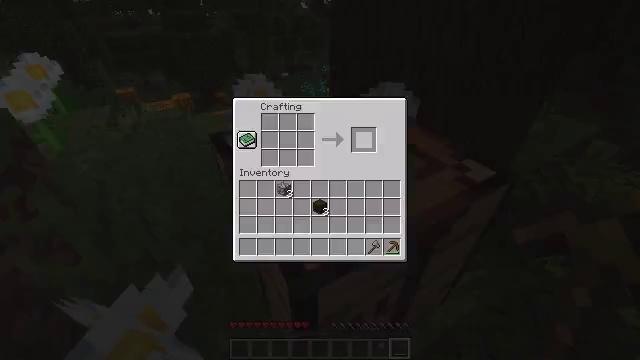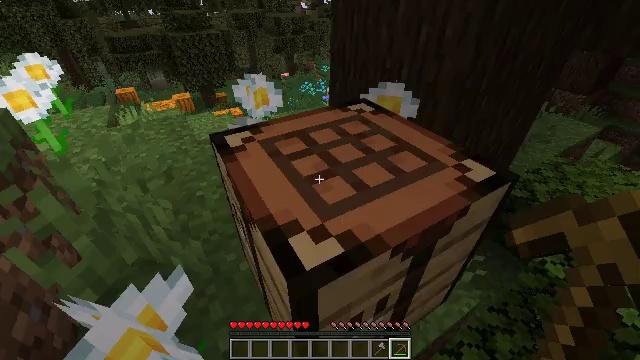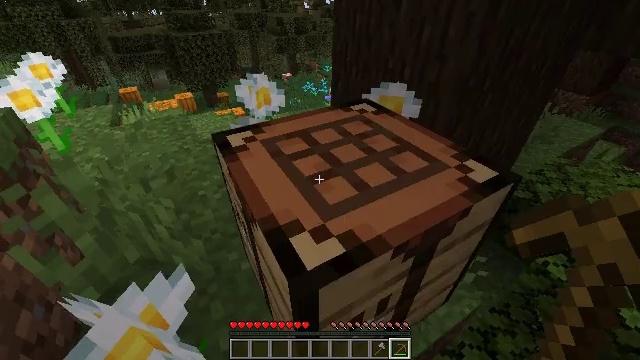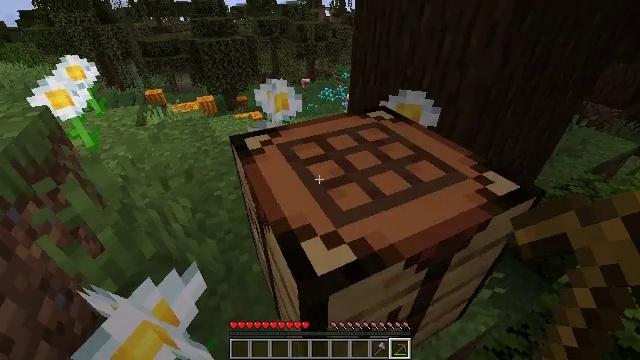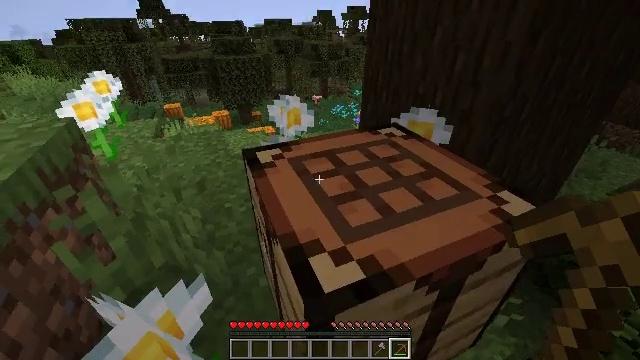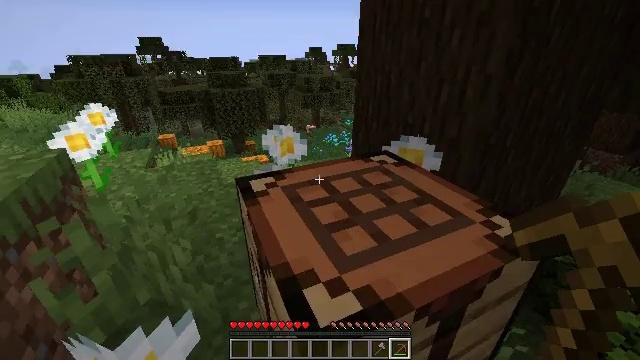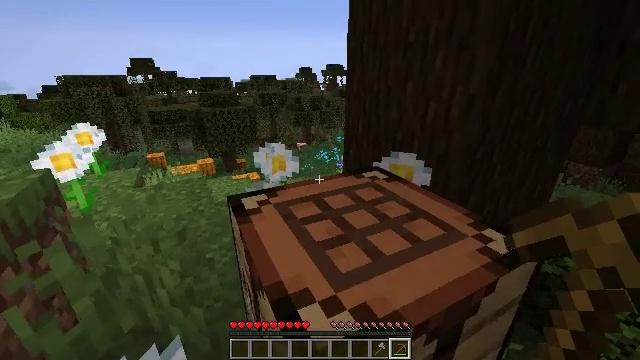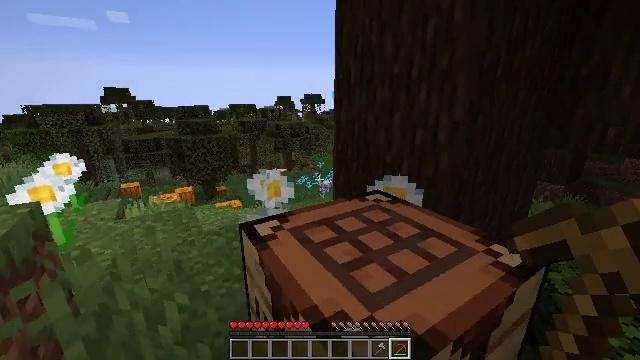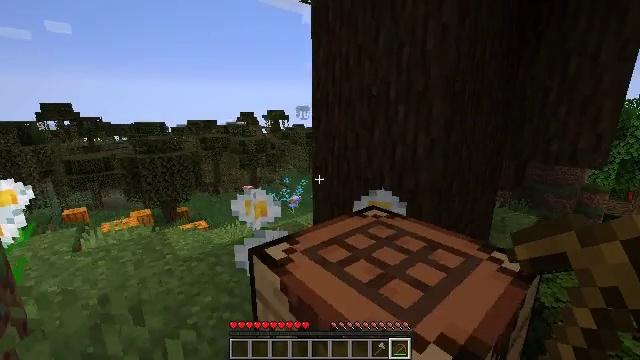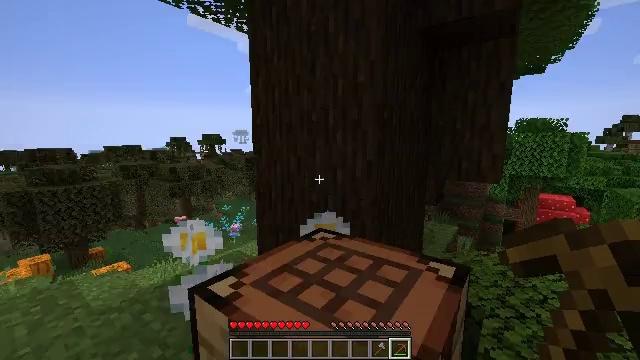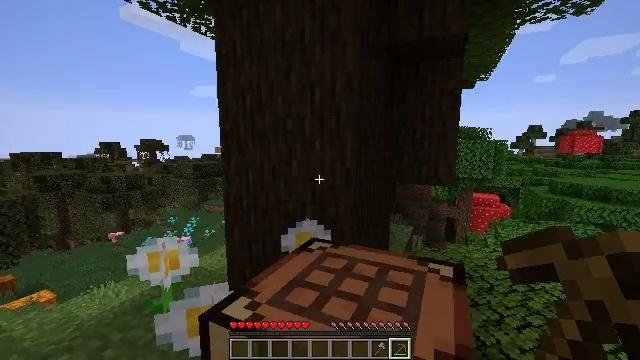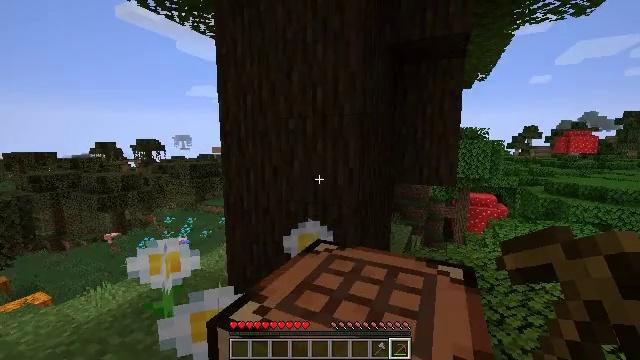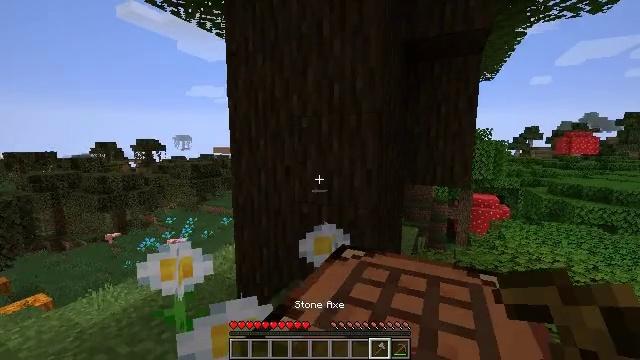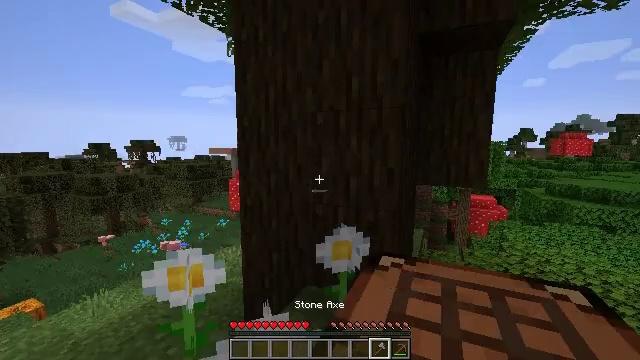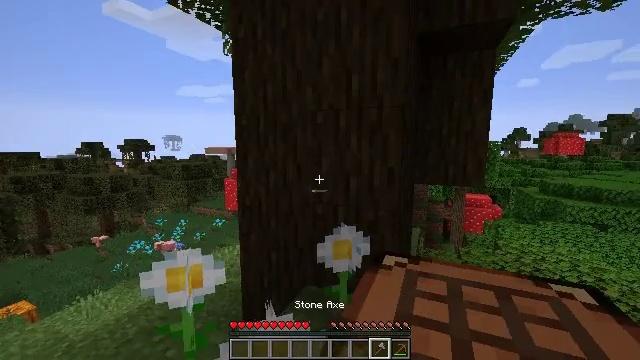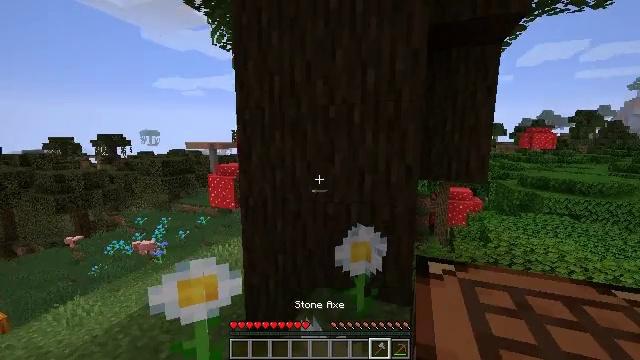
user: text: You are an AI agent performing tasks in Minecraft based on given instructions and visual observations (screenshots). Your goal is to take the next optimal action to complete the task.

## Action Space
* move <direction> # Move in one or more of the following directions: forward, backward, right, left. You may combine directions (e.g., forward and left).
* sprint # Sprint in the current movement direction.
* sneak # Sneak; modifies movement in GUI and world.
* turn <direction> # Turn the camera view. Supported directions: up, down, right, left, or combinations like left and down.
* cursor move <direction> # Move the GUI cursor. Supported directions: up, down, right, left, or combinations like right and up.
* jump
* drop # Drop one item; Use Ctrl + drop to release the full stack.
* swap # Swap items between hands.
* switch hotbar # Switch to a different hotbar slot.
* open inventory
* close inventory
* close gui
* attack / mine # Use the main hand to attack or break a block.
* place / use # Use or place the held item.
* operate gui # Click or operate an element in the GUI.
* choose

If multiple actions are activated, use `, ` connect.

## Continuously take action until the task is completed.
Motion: motion action
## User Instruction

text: Chop down the dark oak log.
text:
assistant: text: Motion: open gui
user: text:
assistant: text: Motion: close gui
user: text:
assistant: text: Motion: turn left and up
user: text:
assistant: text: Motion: turn left and up
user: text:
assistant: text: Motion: turn right and up
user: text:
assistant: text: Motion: move left, turn right and up
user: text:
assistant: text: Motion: move left, turn right and up
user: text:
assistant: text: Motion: move left, turn right and up
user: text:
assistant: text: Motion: move left, turn right and up
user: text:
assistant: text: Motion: move forward and move left, turn right and up
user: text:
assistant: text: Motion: move forward and move left
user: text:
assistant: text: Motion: move forward and move left
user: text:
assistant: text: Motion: move forward and move left
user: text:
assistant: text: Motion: move left
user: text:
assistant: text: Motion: move forward and move left, turn right
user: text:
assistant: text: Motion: move forward and move left, turn right and down
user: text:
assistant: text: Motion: move forward and move left, turn right and down
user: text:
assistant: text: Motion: move forward and move left, turn right and down
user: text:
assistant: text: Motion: move forward and move left, turn right and down
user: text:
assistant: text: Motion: move forward and move left, sneak
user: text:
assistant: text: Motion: move forward and move left, sneak
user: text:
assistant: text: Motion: move forward and move left, sneak
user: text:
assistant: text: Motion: move left, sneak
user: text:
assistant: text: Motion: sneak, turn right and up
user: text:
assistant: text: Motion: sneak, turn right and up
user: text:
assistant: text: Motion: sneak, attack / mine
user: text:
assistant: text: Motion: sneak, attack / mine
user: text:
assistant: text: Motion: sneak, attack / mine
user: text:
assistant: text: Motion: move right, sneak, attack / mine
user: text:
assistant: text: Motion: move right, sneak, attack / mine